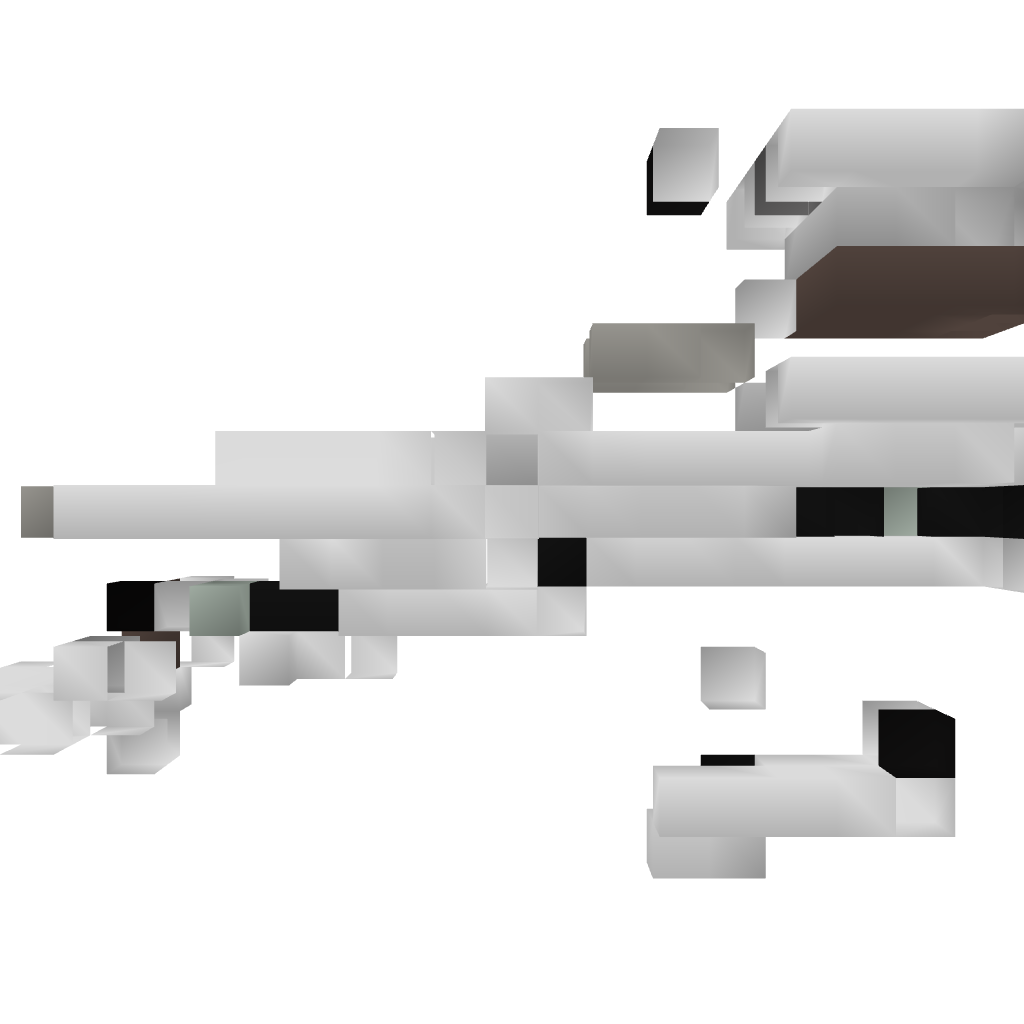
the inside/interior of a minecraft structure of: Chicken Farm+Cooker